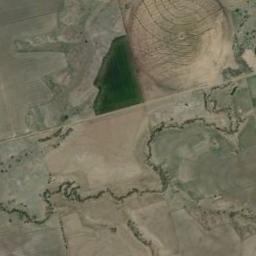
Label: circular_farmland